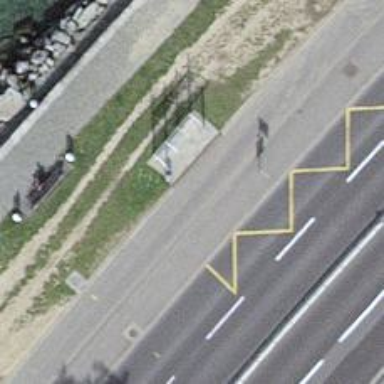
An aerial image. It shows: Asphalt cycleway with asphalt footway alongside it.